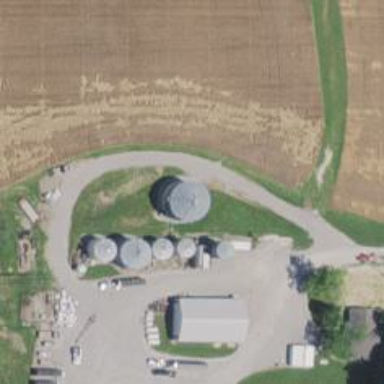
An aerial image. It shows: Silo.